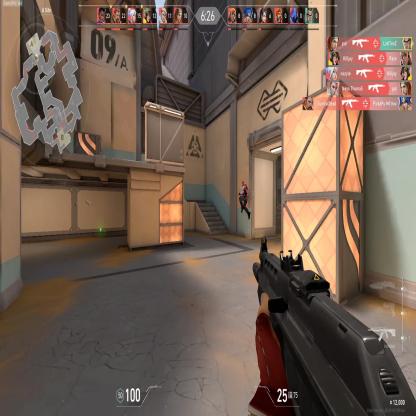
Label: enemy